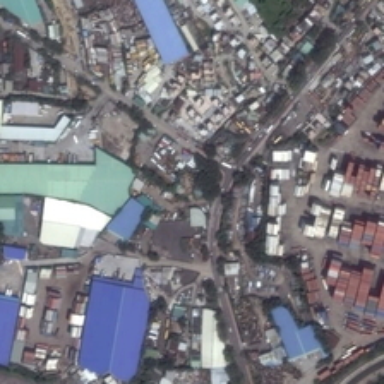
Many buildings and green trees are in an industrial area .